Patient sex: F
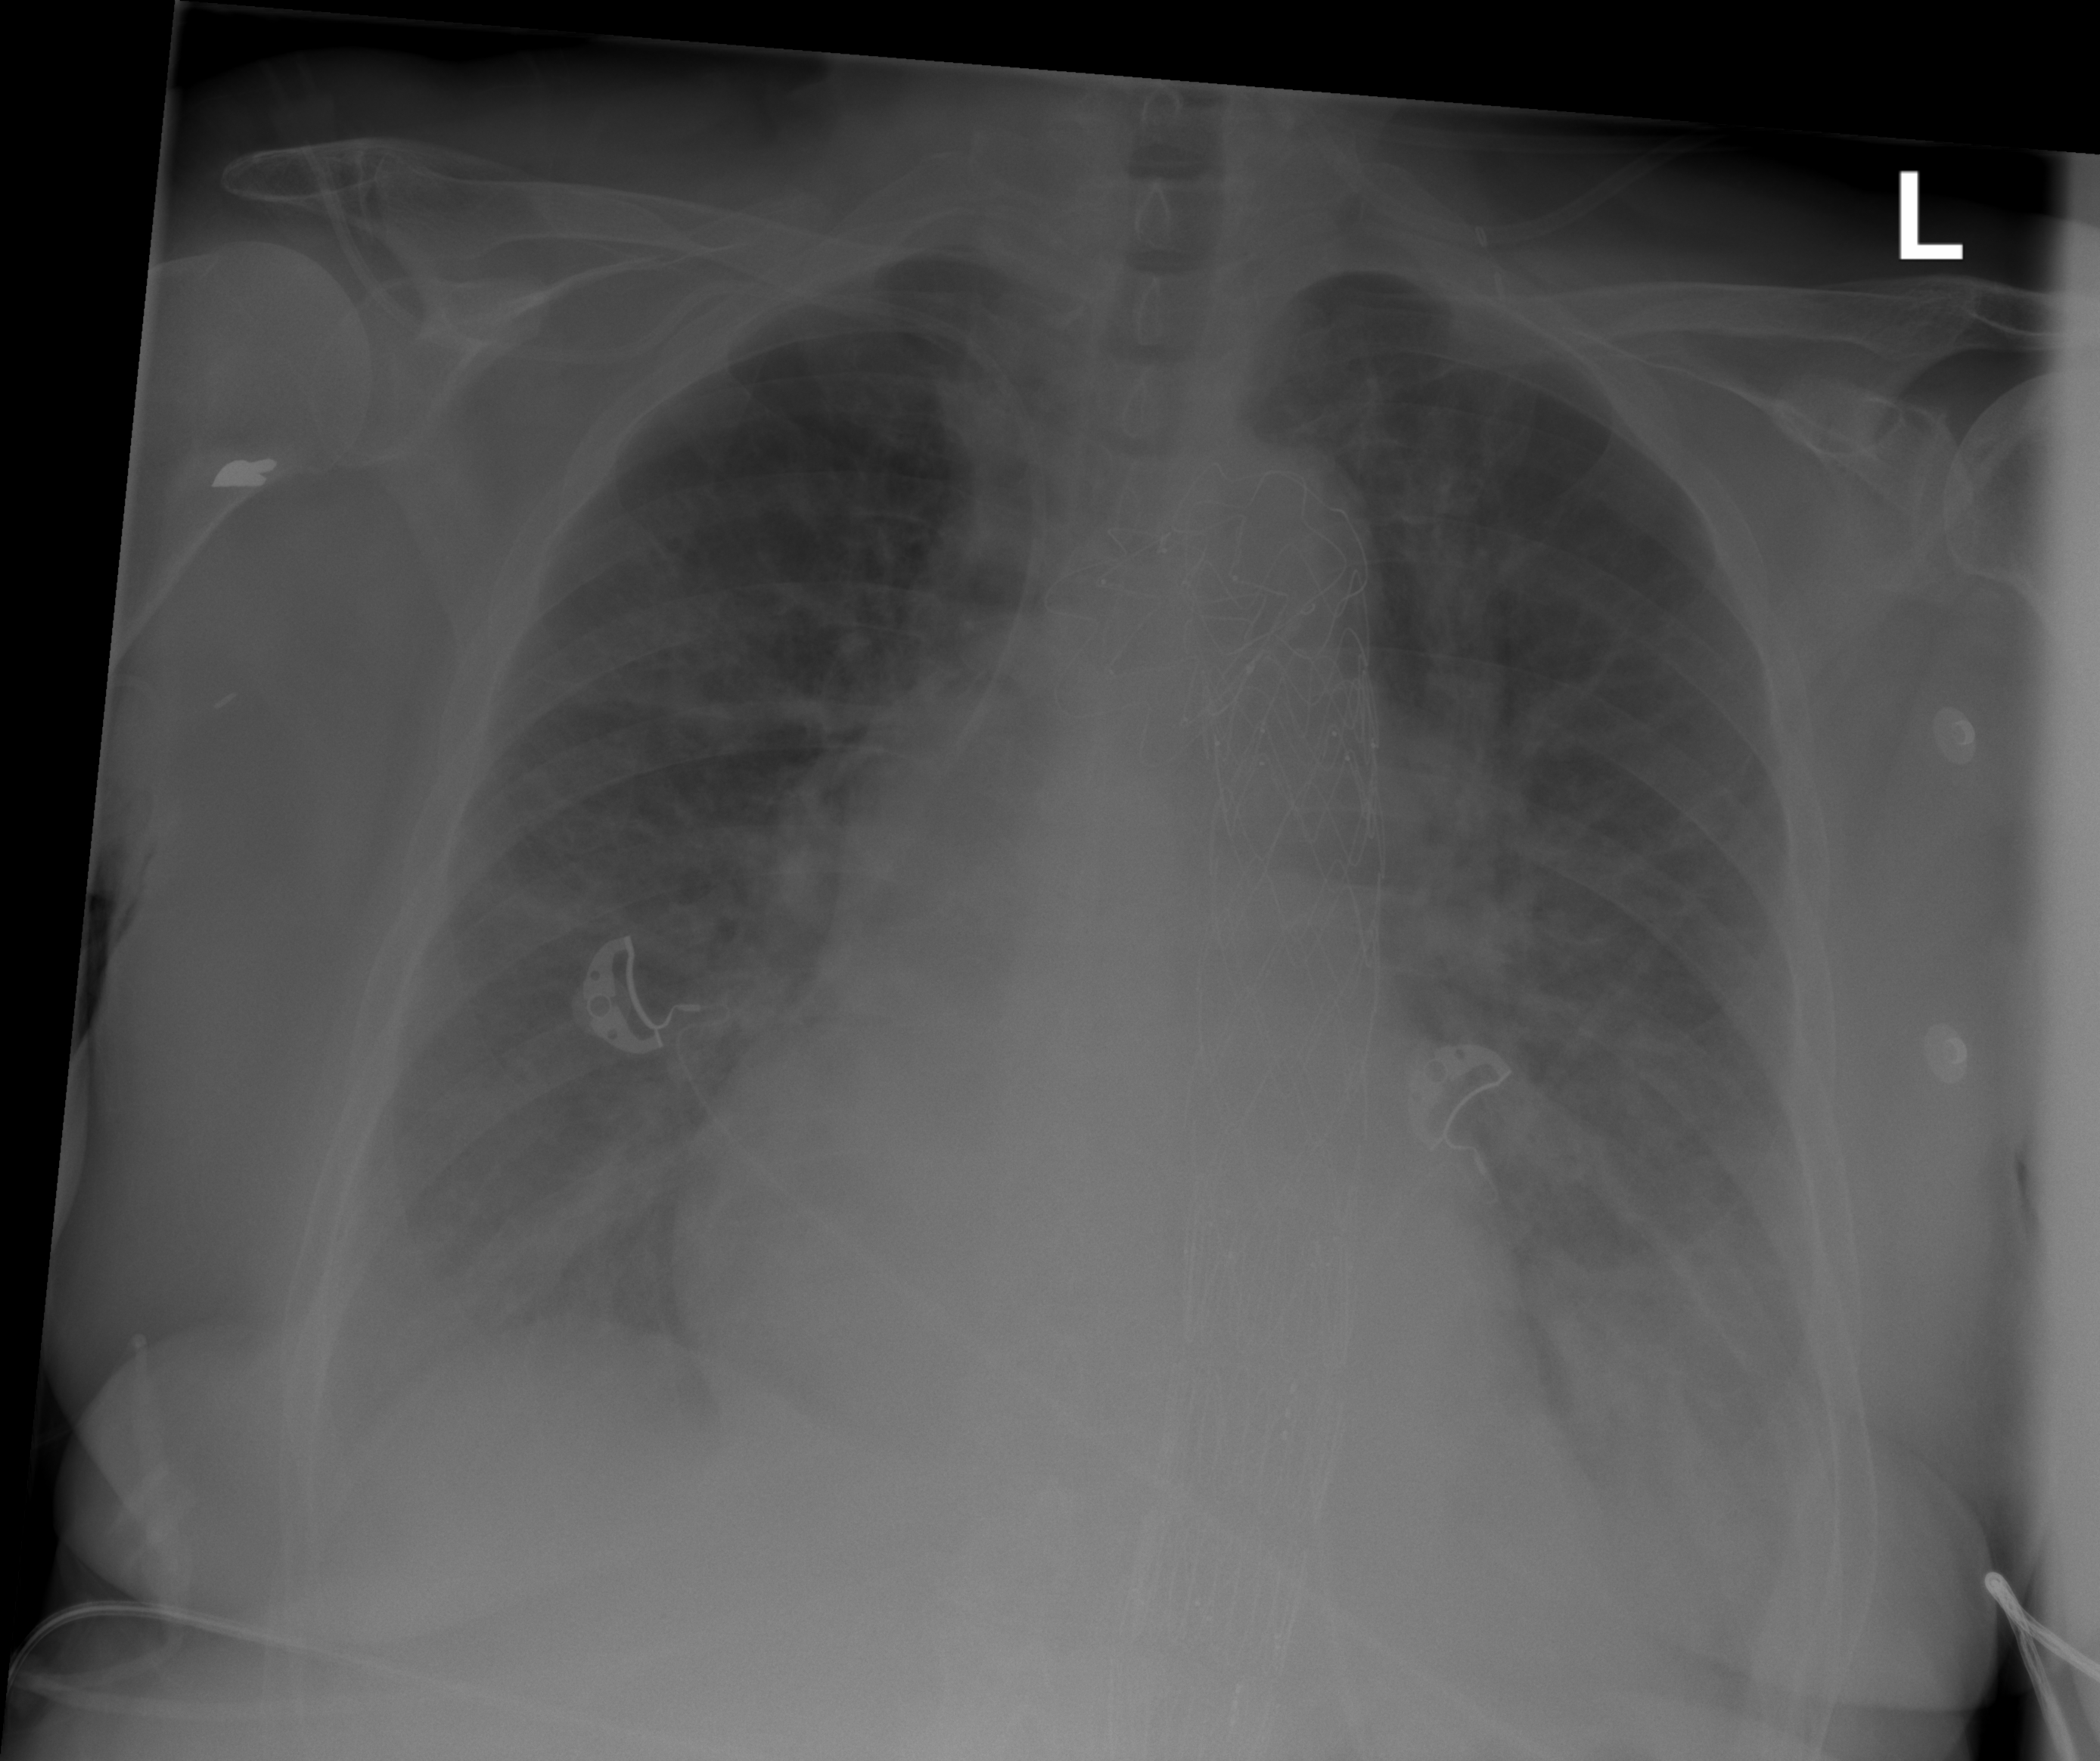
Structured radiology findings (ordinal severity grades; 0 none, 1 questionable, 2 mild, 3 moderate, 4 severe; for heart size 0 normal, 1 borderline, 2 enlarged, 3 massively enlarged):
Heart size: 2
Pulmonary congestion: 2
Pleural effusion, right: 0
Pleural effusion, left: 2
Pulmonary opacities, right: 0
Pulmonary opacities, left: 0
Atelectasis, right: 0
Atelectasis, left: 0